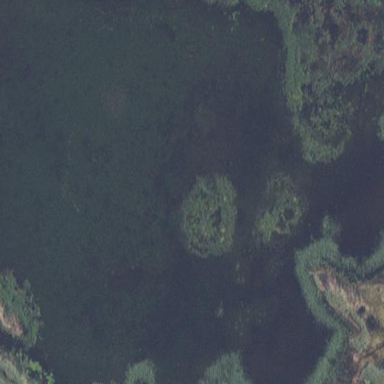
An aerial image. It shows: Serene pond surrounded by nature.